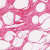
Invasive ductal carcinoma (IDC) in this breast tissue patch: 0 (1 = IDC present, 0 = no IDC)